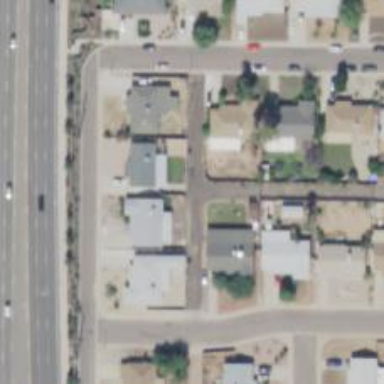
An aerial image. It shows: Alley classified as service road.